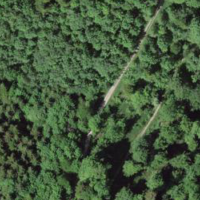
EUNIS habitat code: 43
Species observed at this site:
Salvia glutinosa
Acer pseudoplatanus